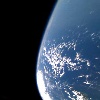
Label: water